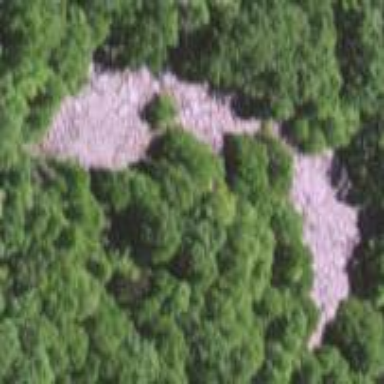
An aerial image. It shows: Natural scree.